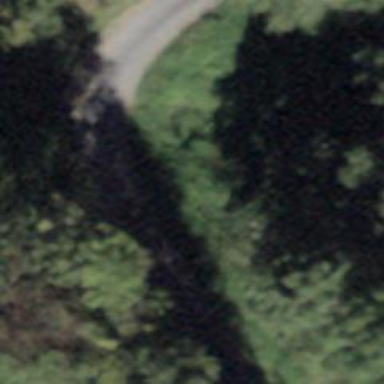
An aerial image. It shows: Culvert tunnel.